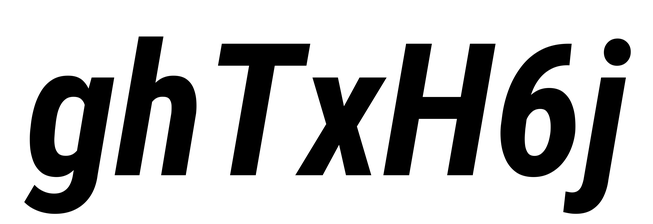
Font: Roboto-Italic_Condensed_Bold_Italic